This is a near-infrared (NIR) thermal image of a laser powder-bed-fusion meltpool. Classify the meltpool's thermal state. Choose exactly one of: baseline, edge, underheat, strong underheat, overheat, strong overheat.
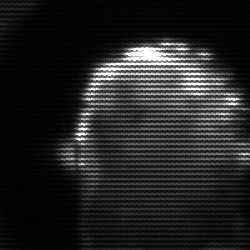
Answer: baseline